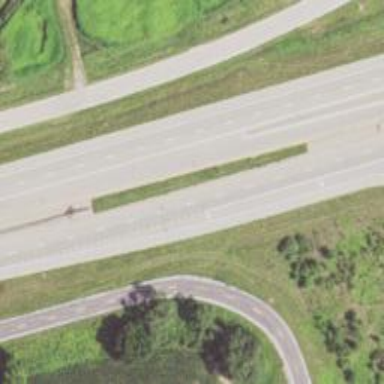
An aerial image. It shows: Trunk highway.